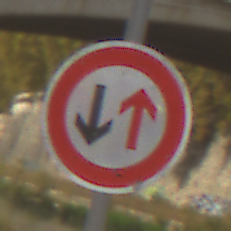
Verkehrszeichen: VorrangDesGegenverkehrs
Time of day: MorningAfternoon
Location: Outdoor (Suburban)
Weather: PartlyCloudy
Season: NotSpecified
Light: Natural